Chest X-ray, PA view. Patient: 10 years old, sex F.
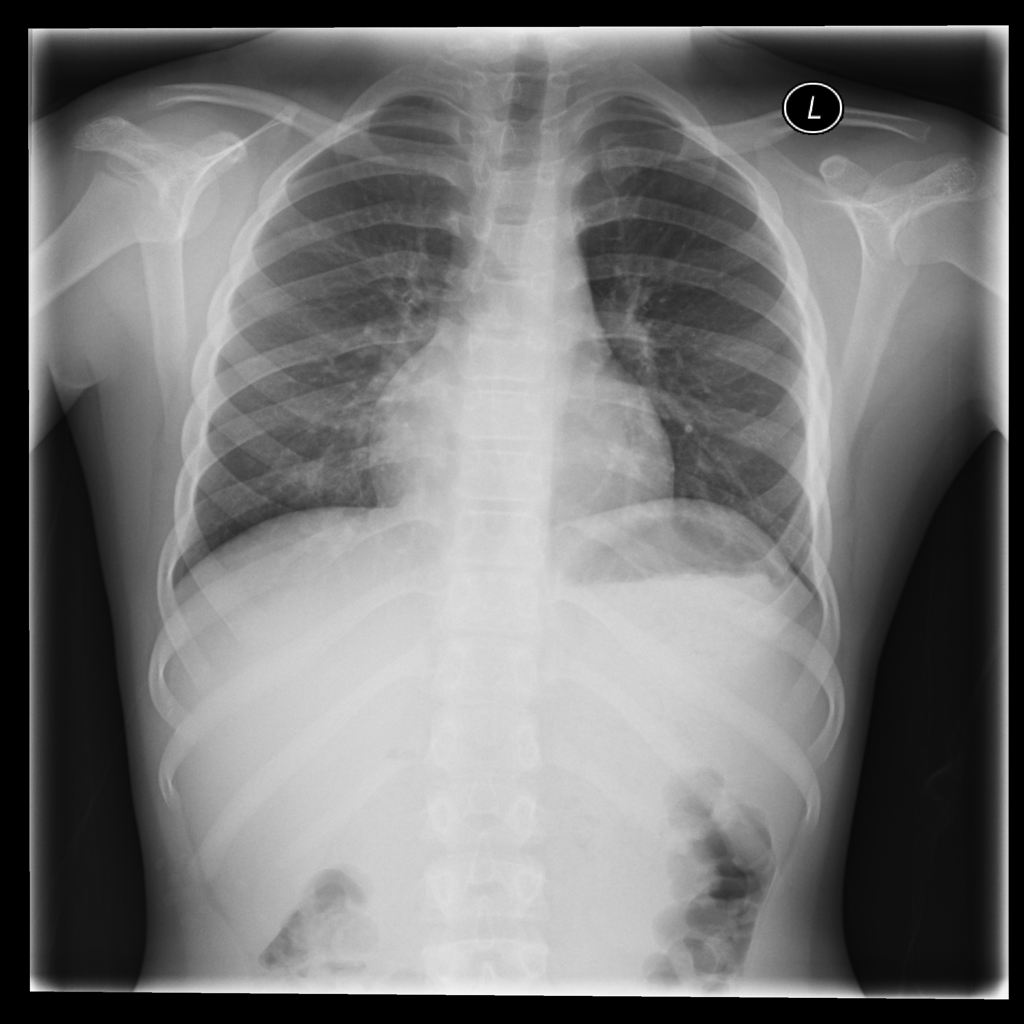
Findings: No Finding